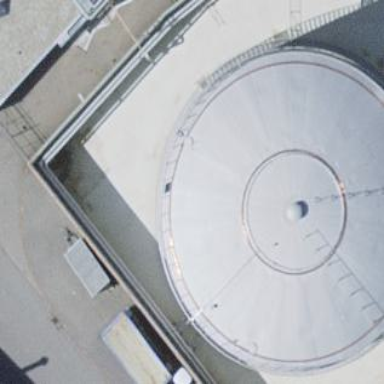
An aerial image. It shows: Industrial building housing storage tank.